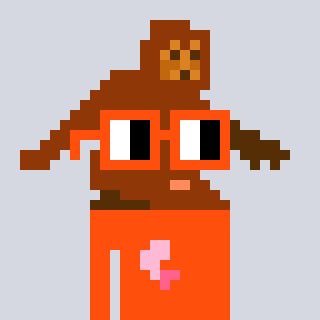
a pixel art character with square orange glasses, a bigfoot-shaped head and a orange-colored body on a cool background